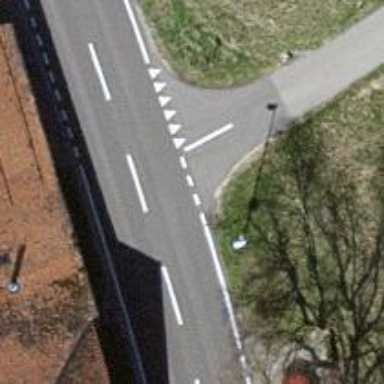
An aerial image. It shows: Secondary road.